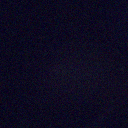
Screen state: off